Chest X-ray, PA view. Patient: 38 years old, sex F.
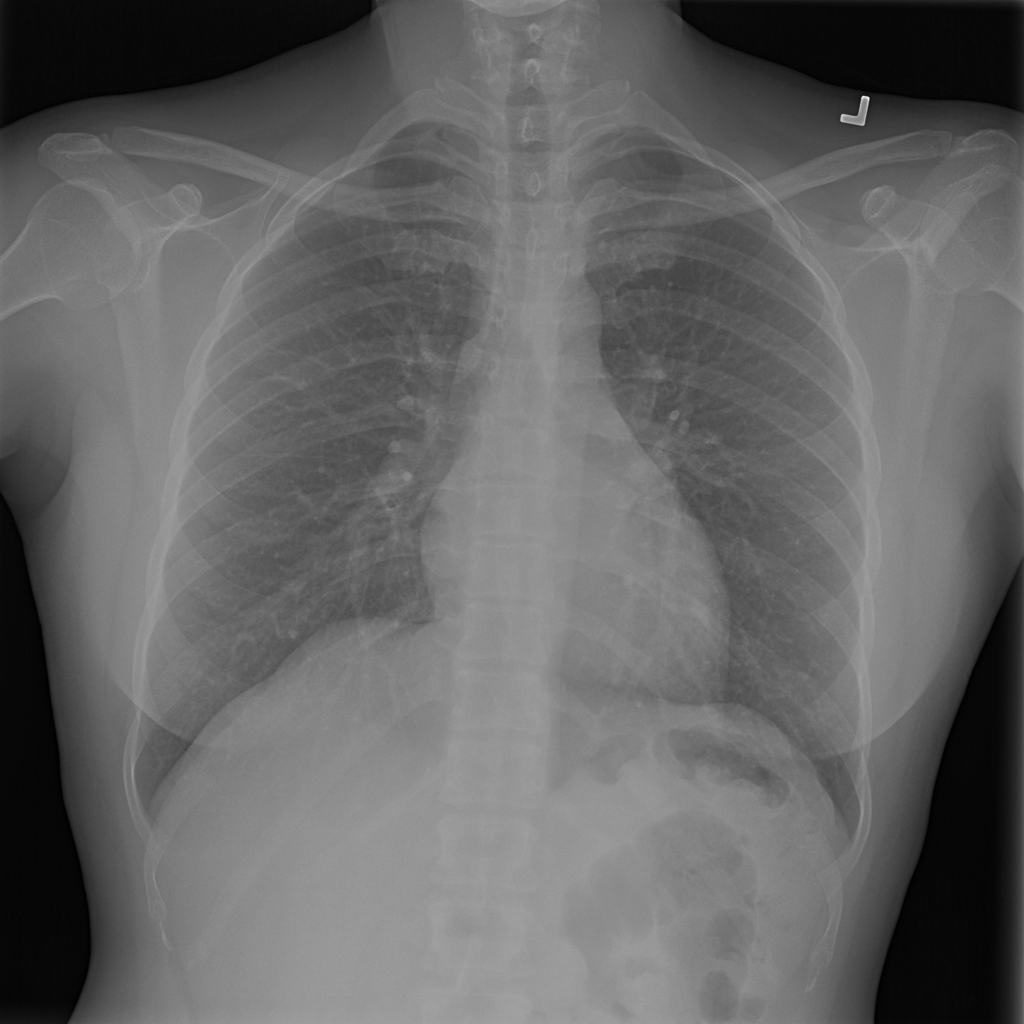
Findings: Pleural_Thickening